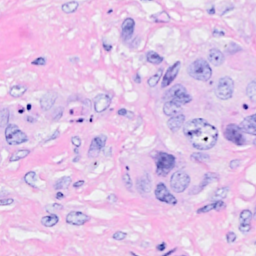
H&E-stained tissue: Breast